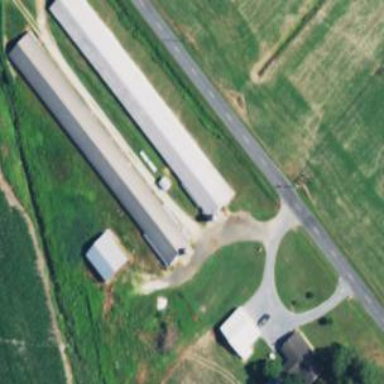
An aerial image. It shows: Farm auxiliary building.